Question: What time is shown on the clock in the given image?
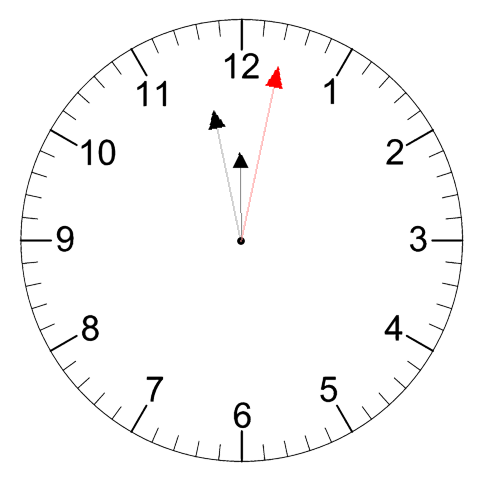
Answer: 11:58:02